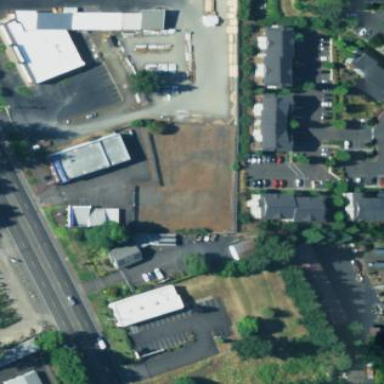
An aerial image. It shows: Parking area with gravel surface.